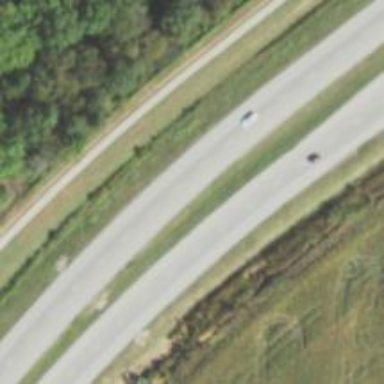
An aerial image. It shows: Trunk highway.